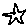
Label: star